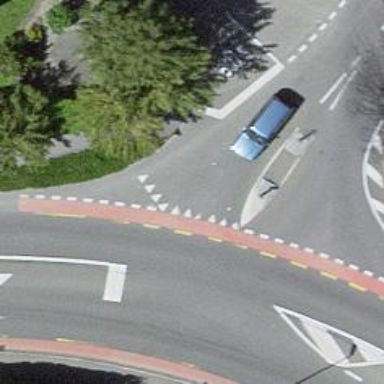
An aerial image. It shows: Road with "give way" sign.